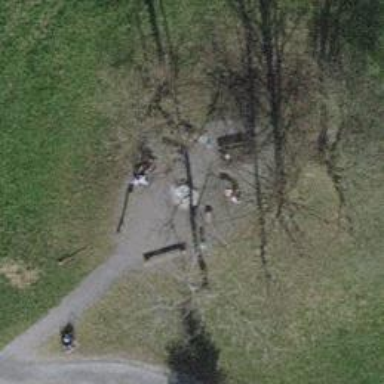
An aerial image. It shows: Picnic site popular for tourists.